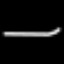
Label: diamond